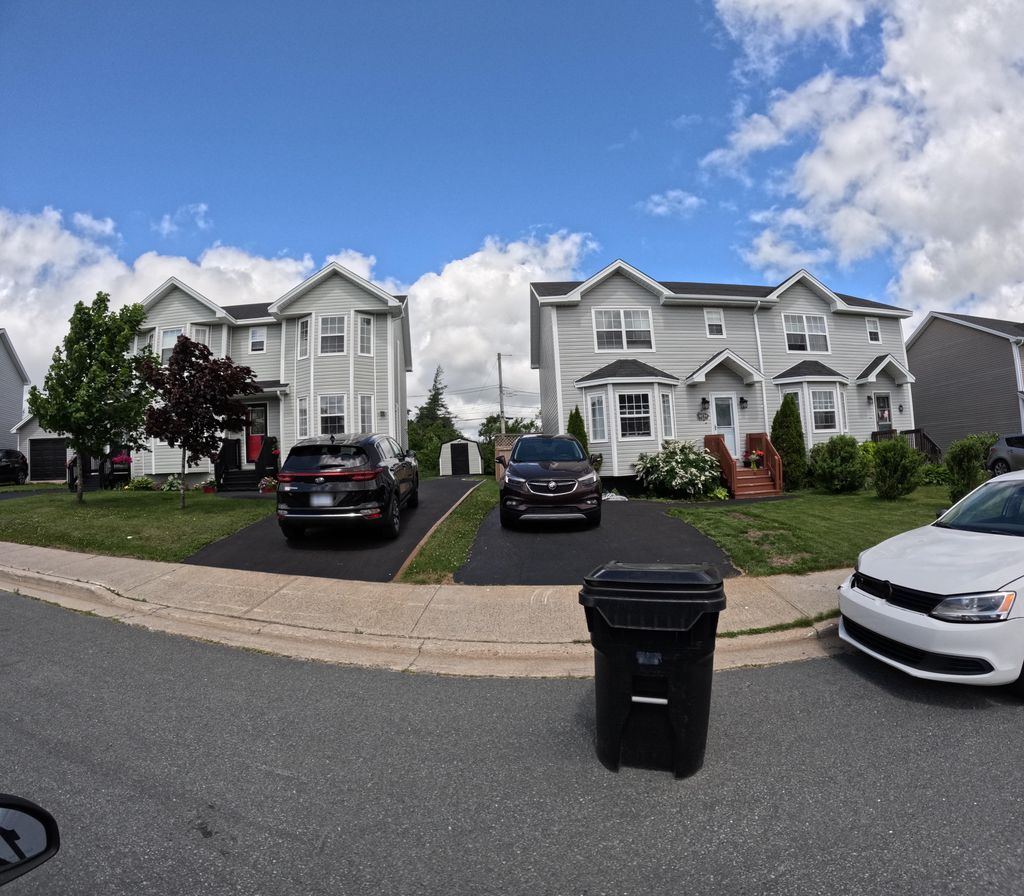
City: st_johns